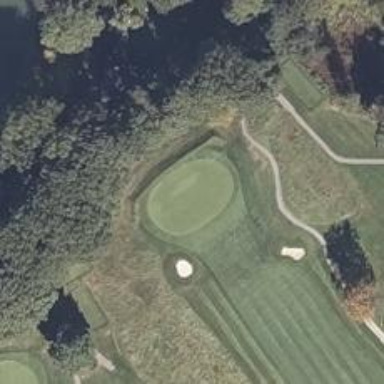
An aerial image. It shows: View of golf hole.